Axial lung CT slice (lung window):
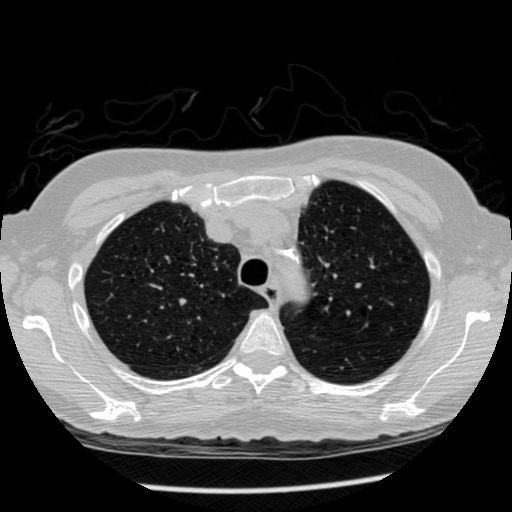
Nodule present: no